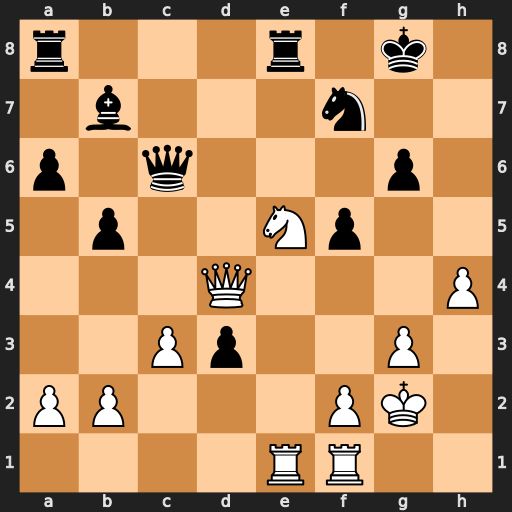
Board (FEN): r3r1k1/1b3n2/p1q3p1/1p2Np2/3Q3P/2Pp2P1/PP3PK1/4RR2
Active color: w
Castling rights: -
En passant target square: -
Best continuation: Nxc6 Rxe1 Rxe1